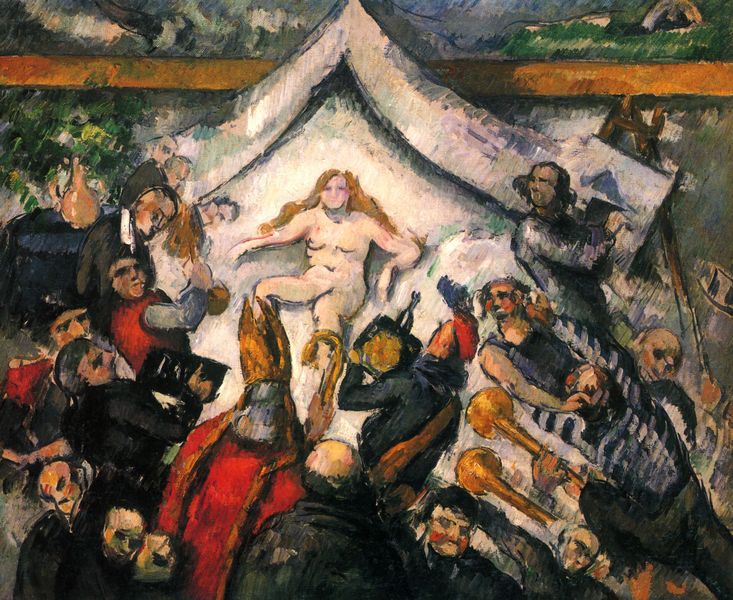
Titel: Das Ewig-Weibliche
Künstler: Paul Cézanne
Institution: Privatsammlung
Schlagwörter: akt, gemälde, gruppe, himmel, mann, nackt, weiß, cezanne, gelb, grün, impressionismus, komposition, landschaft, menschen, ausschnitt, frankreich, frau, haar, hell, männer, orange, schwarz, tisch, zeichnung, dach, rot, tuch, wiese, expressionismus, malerei, menge, blond, gericht, gesichter, tod, schauen, vorhang, natur, kirche, geistlicher, gold, haare, instrumente, musik, musiker, krone, krug, bewegt, liegen, stab, zuschauer, moderne, berge, modern, figuren, bischof, könig, papst, braut, glatze, staffelei, bett, nackte, betrachter, futurismus, jungfrau, schraffur, künstler, grosz, kardinal, totenkopf, pfarrer, christus, skandal, freiheit, teufel, priester, aussen, erscheinung, baldachin, gemenge, heiliger, mitra, posaunen, tiara, fanfaren, trompeten, ankunft, maria, aufregung, zepter, zelt, geburt, liegewiese, trompete, bischofsstab, bläser, lärm, starren, teufelsaustreibung, aufschrei, exorzismus, trompet, himmelszelt, kameras, frauengeschichte, hochzeitsbett